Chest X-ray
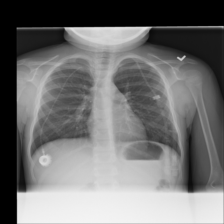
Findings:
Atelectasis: positive
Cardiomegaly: negative
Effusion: negative
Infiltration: negative
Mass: negative
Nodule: negative
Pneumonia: negative
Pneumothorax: negative
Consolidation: negative
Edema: negative
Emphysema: negative
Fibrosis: negative
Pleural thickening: negative
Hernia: negative